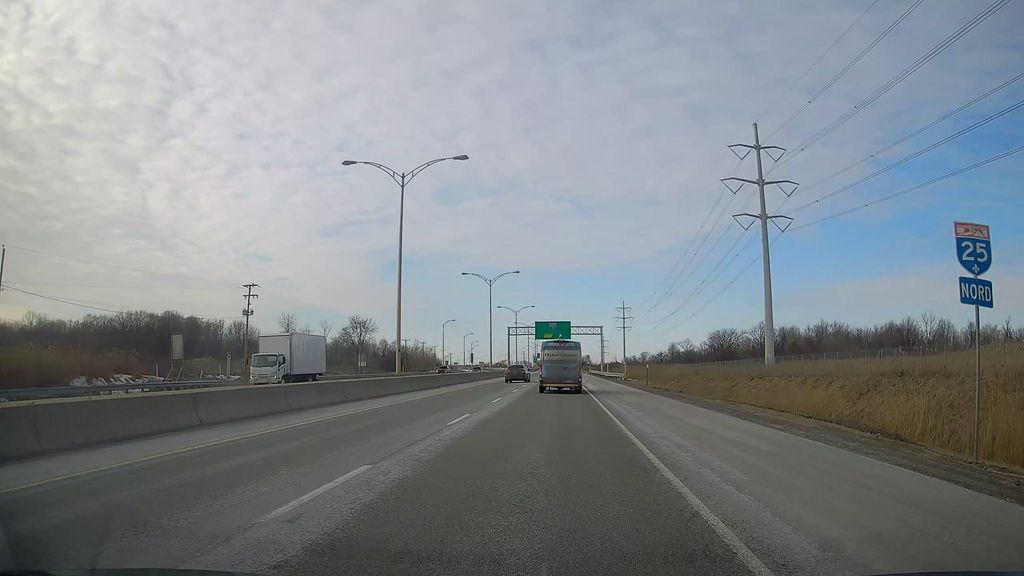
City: montreal